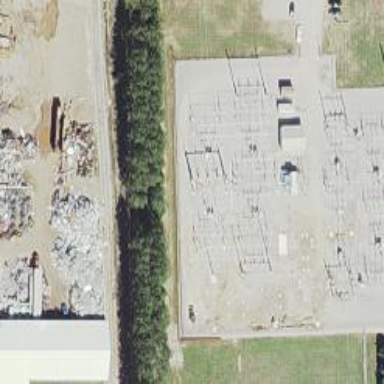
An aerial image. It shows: Switch used for power control.